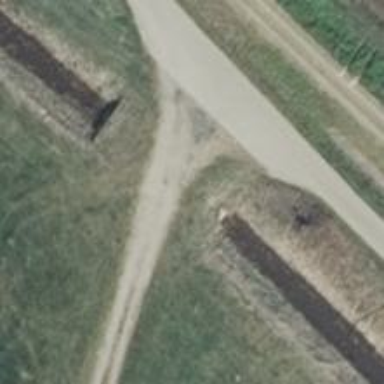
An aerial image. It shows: Culvert tunnel.